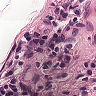
Metastatic tissue present: no